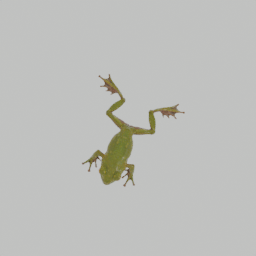
Label: animals